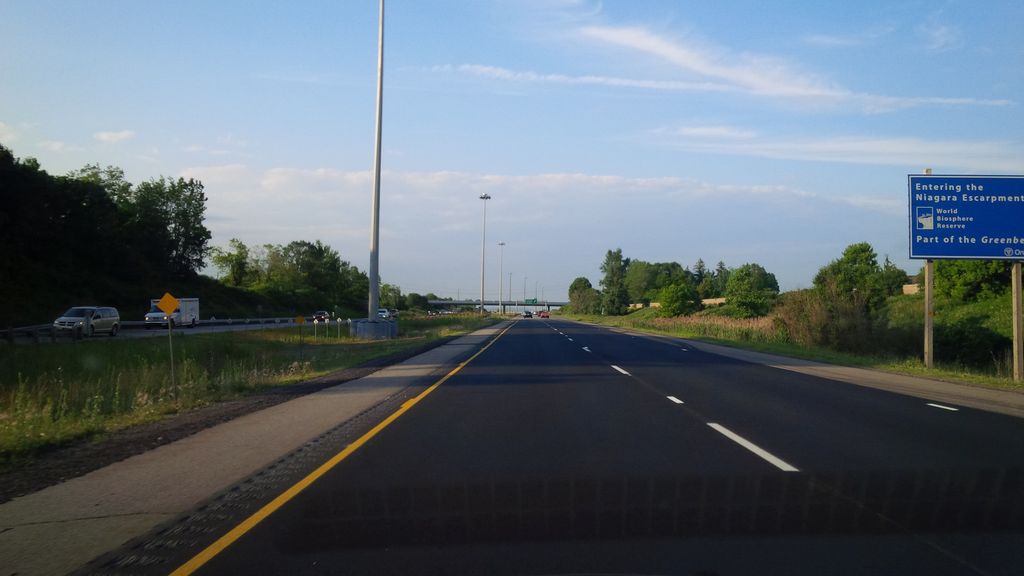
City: hamilton